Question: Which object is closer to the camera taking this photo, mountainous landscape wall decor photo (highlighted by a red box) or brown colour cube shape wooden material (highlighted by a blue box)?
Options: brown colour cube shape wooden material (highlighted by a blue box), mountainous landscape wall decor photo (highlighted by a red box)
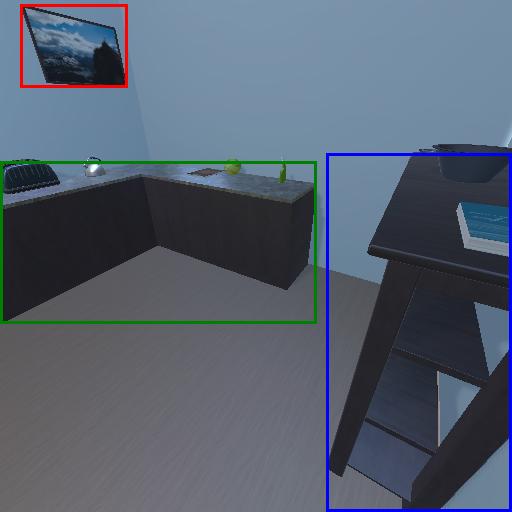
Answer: brown colour cube shape wooden material (highlighted by a blue box)